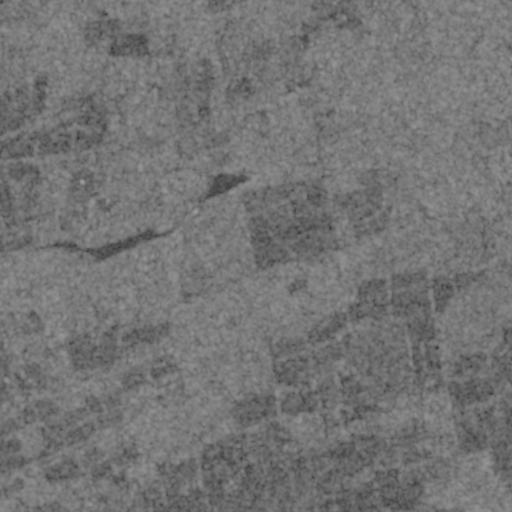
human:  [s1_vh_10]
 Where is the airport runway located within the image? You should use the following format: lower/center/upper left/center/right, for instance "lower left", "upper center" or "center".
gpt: The airport runway is located in the center of the image.
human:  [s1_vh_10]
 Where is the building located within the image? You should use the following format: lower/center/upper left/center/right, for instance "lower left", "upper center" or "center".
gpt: The building is located in the lower center of the image.
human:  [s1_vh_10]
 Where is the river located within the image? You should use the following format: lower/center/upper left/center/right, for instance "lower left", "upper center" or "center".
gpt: The river is located in the upper of the image.
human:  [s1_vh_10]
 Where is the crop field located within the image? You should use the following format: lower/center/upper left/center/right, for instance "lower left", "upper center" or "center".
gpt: There is no crop field in the image.

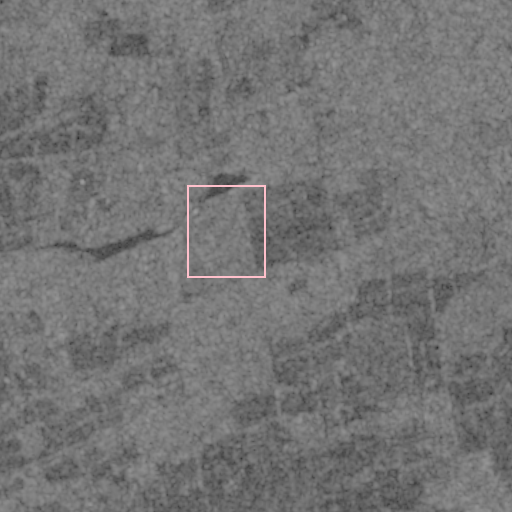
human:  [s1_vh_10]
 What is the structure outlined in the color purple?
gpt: There is no purple outline.
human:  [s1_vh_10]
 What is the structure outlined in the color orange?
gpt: There is no structure outlined in orange.